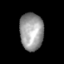
Tissue: skin
Cell type: Epithelial cells
Senescence score: 0.8134
Nuclear area (px): 864
Mean DAPI intensity: 154.053